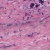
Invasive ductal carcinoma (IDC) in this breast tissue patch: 0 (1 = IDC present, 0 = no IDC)